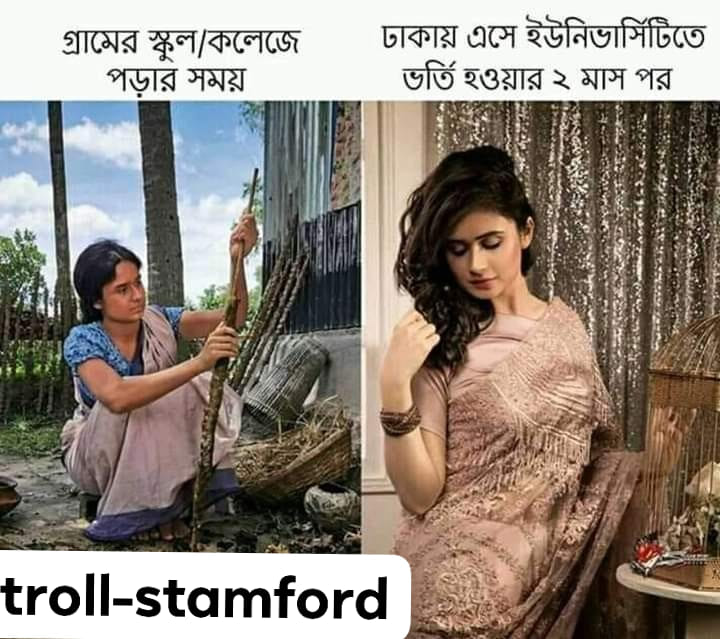
Text: গ্রামের স্কুল/কলেজে পড়ার সম। ঢাকায় এসে ইউনিভার্সিটিতে ভর্তি হওয়ার ২ মাস পর
Label: Hate
Hate category: Personal Offence
Targeted group: Individual